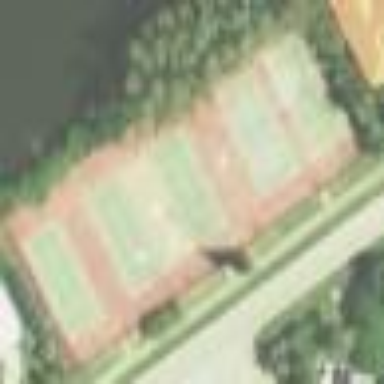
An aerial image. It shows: Tennis court on the leisure land pitch.